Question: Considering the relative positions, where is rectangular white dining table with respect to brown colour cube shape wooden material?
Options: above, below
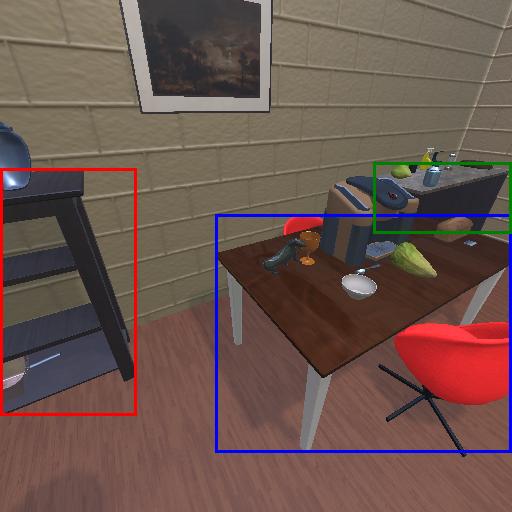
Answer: above